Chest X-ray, PA view. Patient: 42 years old, sex M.
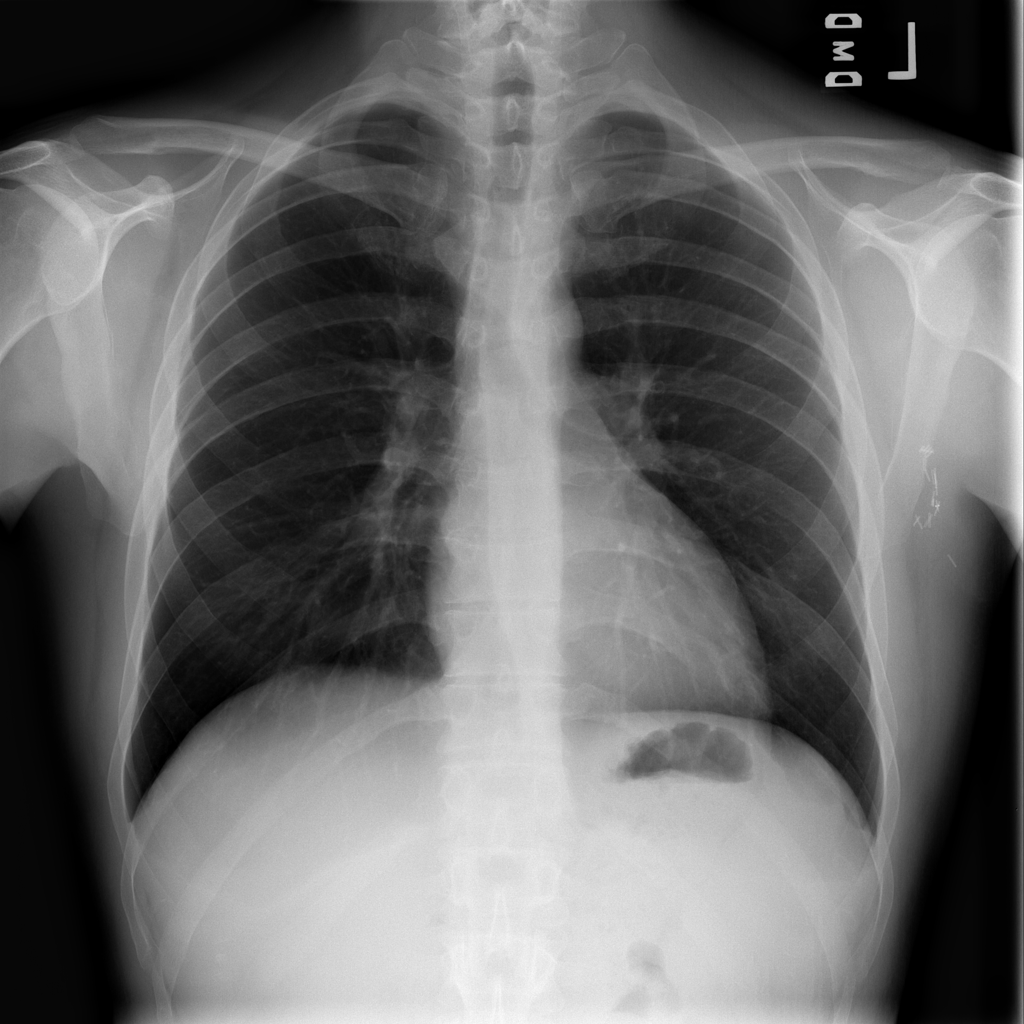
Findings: No Finding